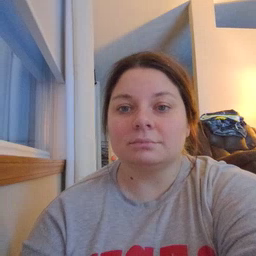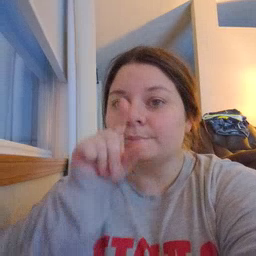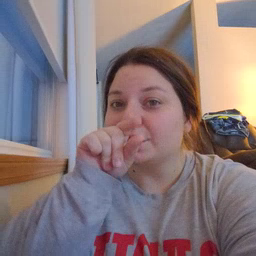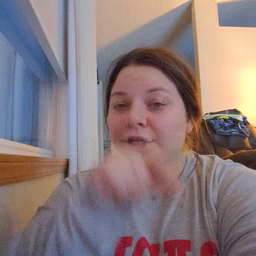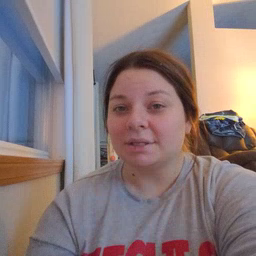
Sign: bird